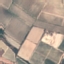
Land use / land cover class: PermanentCrop